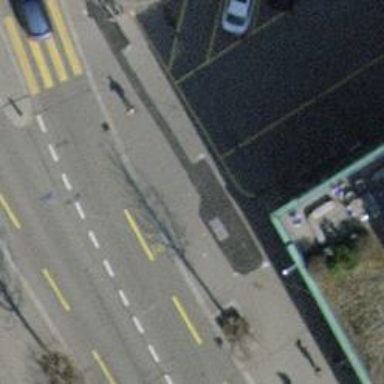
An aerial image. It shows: Unmarked crossing with traffic calming table.